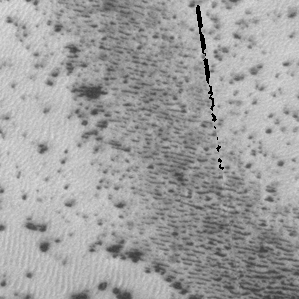
Label: frost